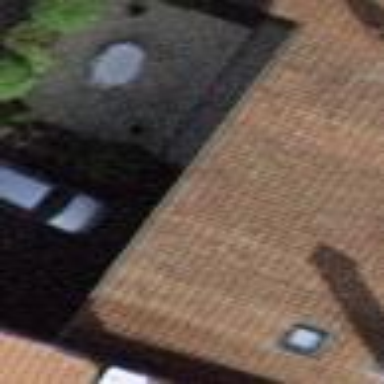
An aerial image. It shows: View of roof of building.